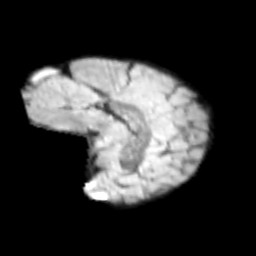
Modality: T2w
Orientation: sagittal
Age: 9
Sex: male
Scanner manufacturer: siemens
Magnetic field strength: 3 T
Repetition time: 3.8 s
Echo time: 0.07 s